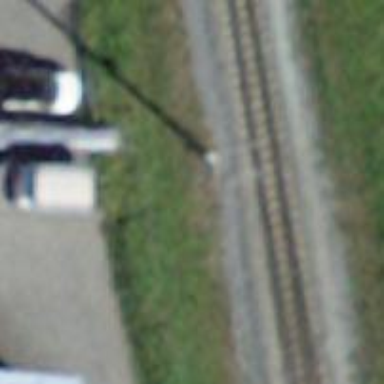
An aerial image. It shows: Power pole.